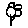
Label: flower